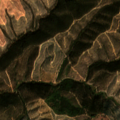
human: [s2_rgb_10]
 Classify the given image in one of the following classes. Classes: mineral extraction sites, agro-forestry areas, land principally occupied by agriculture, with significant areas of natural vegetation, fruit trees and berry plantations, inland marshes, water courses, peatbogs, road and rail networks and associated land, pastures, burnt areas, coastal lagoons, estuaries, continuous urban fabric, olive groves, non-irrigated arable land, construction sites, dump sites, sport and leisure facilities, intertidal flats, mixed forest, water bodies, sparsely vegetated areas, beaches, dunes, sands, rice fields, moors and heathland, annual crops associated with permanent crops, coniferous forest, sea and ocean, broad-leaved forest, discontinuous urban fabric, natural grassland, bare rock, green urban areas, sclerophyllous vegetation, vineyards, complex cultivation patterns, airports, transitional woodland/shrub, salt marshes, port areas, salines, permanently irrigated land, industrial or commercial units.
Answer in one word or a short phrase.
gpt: non-irrigated arable land, broad-leaved forest, transitional woodland/shrub